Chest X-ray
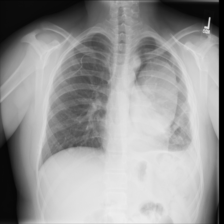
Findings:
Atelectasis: negative
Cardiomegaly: negative
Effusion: negative
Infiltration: positive
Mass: positive
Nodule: negative
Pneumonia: negative
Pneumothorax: negative
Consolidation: negative
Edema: negative
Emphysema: negative
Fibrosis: negative
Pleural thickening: negative
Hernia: negative